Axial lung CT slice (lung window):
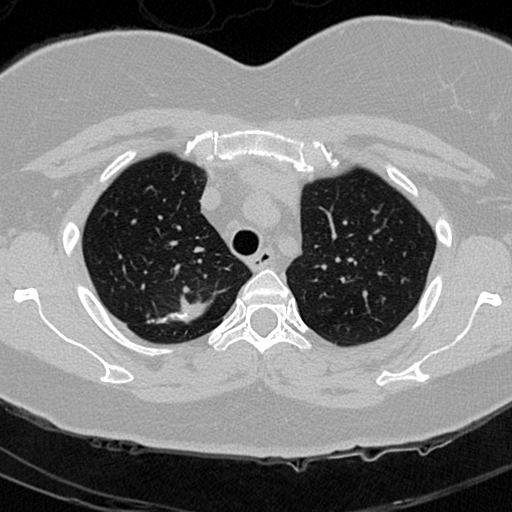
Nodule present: no